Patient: sex F, age 56
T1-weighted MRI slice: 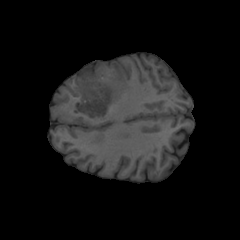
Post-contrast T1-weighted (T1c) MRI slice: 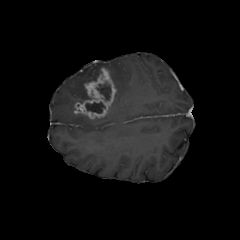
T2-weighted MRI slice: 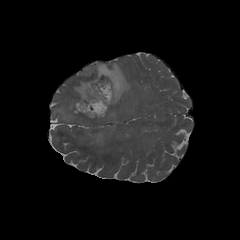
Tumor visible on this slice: yes
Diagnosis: Glioblastoma, IDH-wildtype
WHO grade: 4